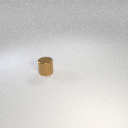
small brown metal cylinder